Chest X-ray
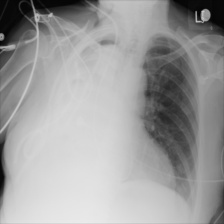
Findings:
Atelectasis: negative
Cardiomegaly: negative
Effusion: negative
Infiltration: negative
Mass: negative
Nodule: negative
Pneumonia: negative
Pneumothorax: negative
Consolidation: negative
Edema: negative
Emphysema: positive
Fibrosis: negative
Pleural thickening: negative
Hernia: negative